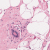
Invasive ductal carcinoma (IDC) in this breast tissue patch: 0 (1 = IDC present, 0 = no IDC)